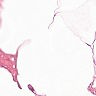
Metastatic tissue present: no